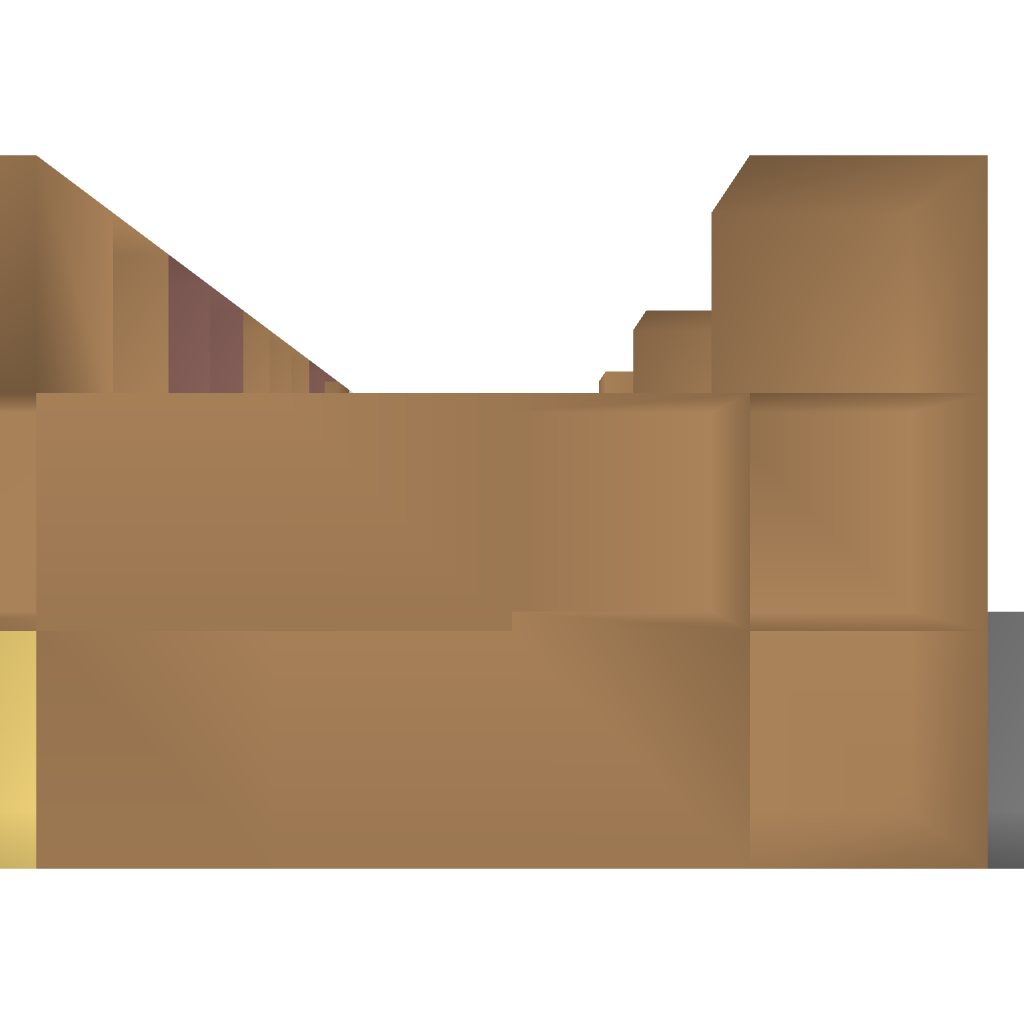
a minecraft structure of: small Western Style Jail bad low quality